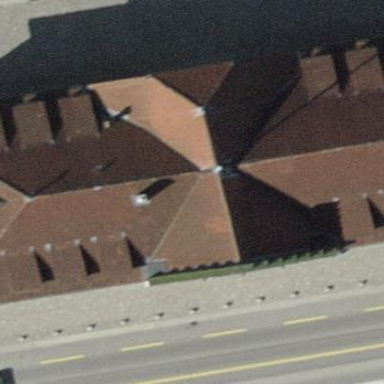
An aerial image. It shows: Commercial building with hipped roof. It seems to be under construction or renovation.